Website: apple-inc
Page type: customer-info-address
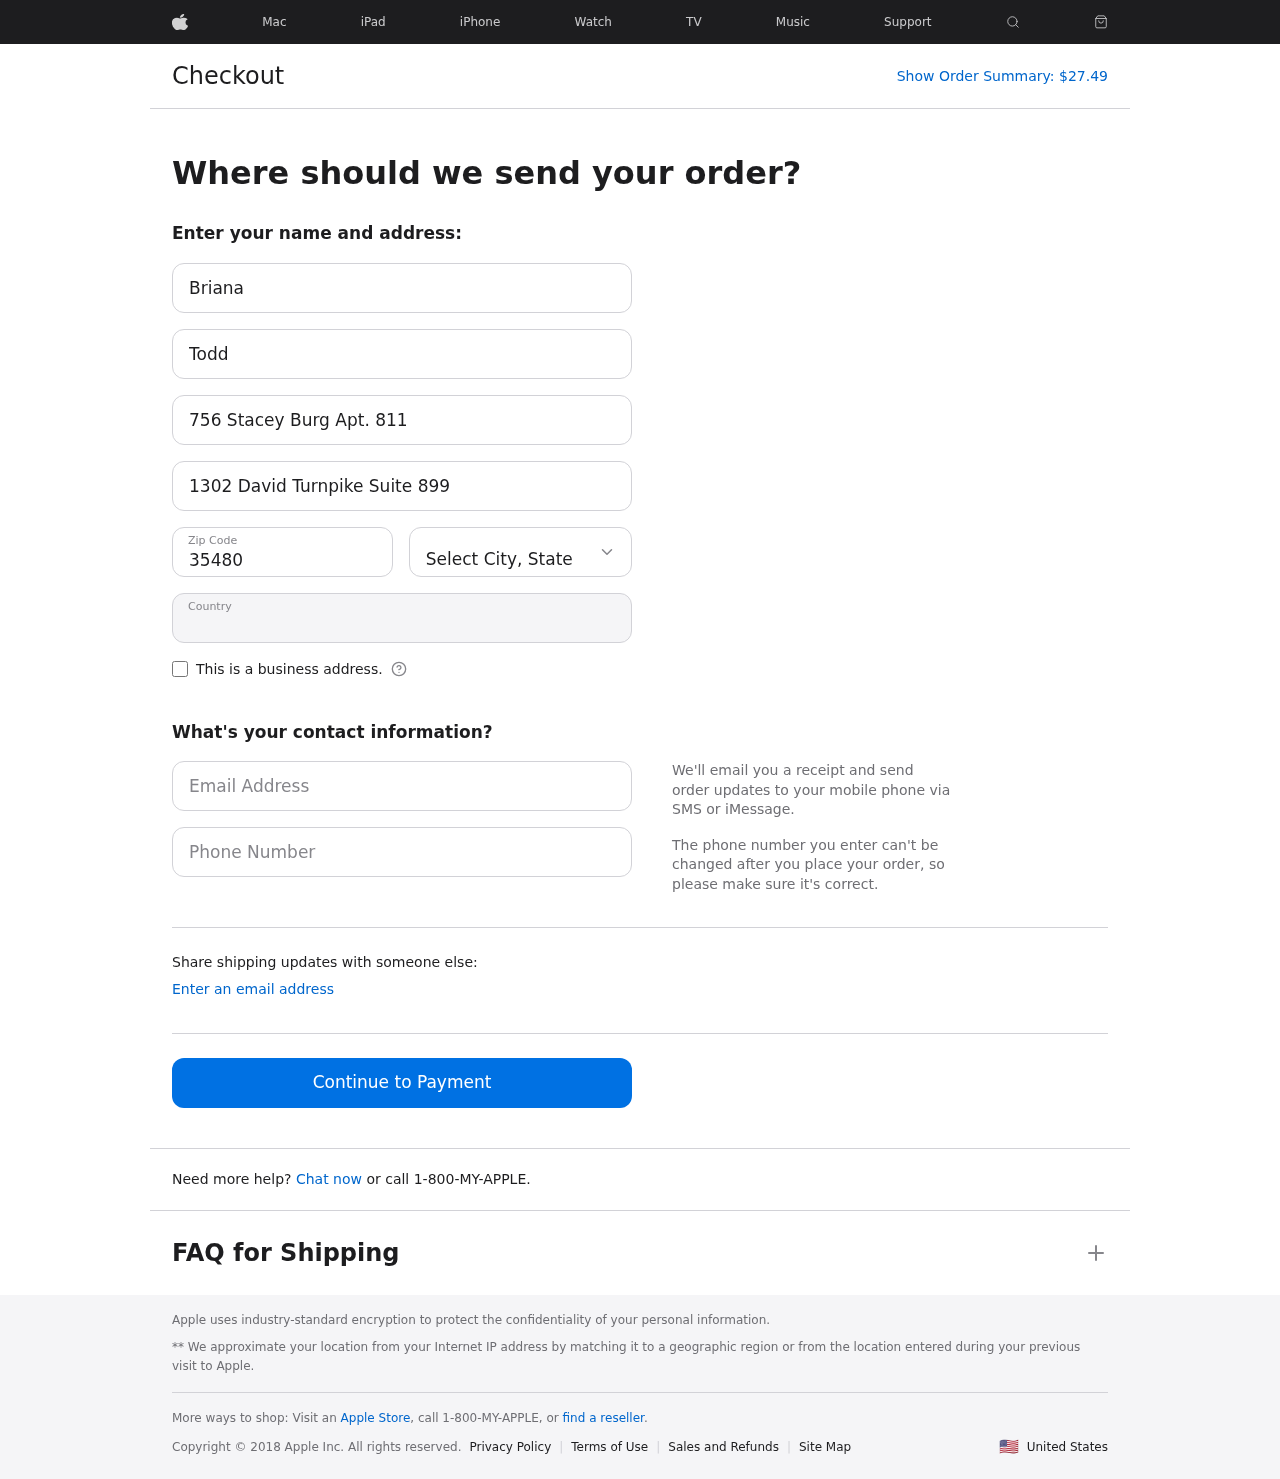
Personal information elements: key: PII_CITY_STATE
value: East Monica, GU
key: PII_COUNTRY
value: United States
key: PII_EMAIL
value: briana_todd@gmail.com
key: PII_FIRSTNAME
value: Briana
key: PII_LASTNAME
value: Todd
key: PII_PHONE
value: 3366231243
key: PII_POSTCODE
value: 35480
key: PII_STREET
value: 756 Stacey Burg Apt. 811
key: PII_STREET2
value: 1302 David Turnpike Suite 899
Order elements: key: ORDER_TOTAL
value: $27.49